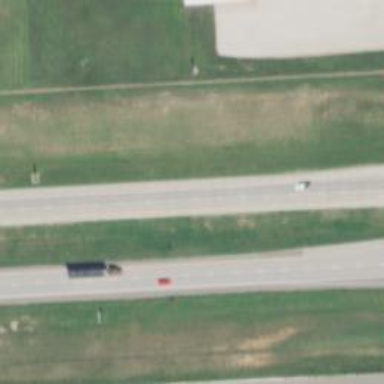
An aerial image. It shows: Expressway with asphalt surface classified as trunk highway.